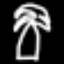
Label: palm tree